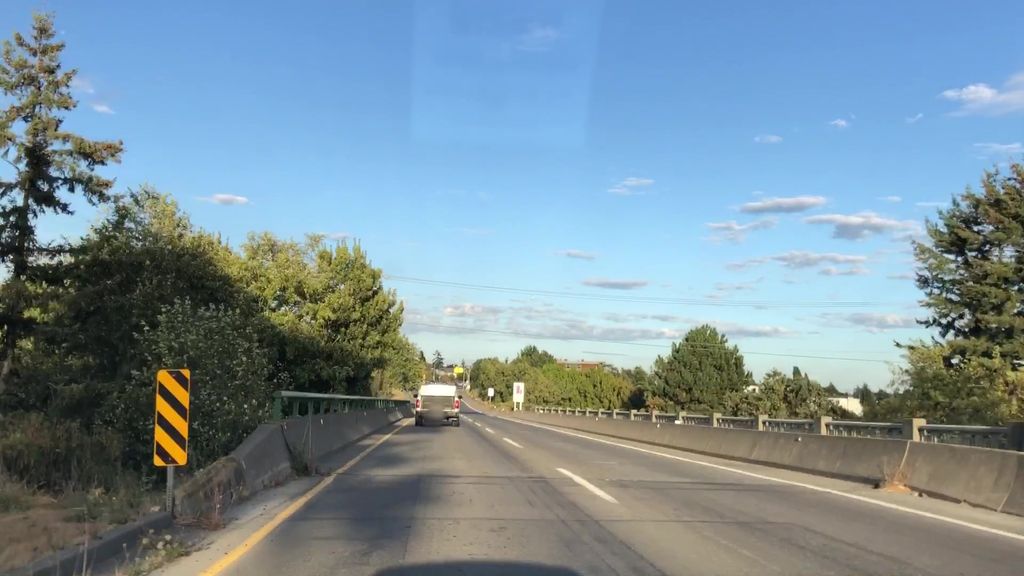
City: victoria